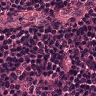
Metastatic tissue present: no